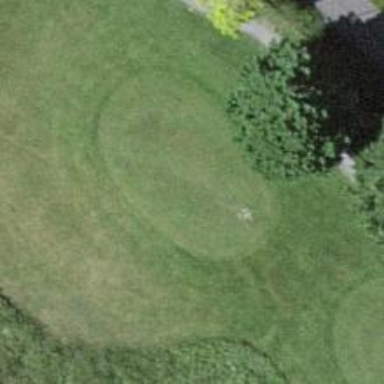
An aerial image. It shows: Golf tee.